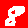
Digit: 8